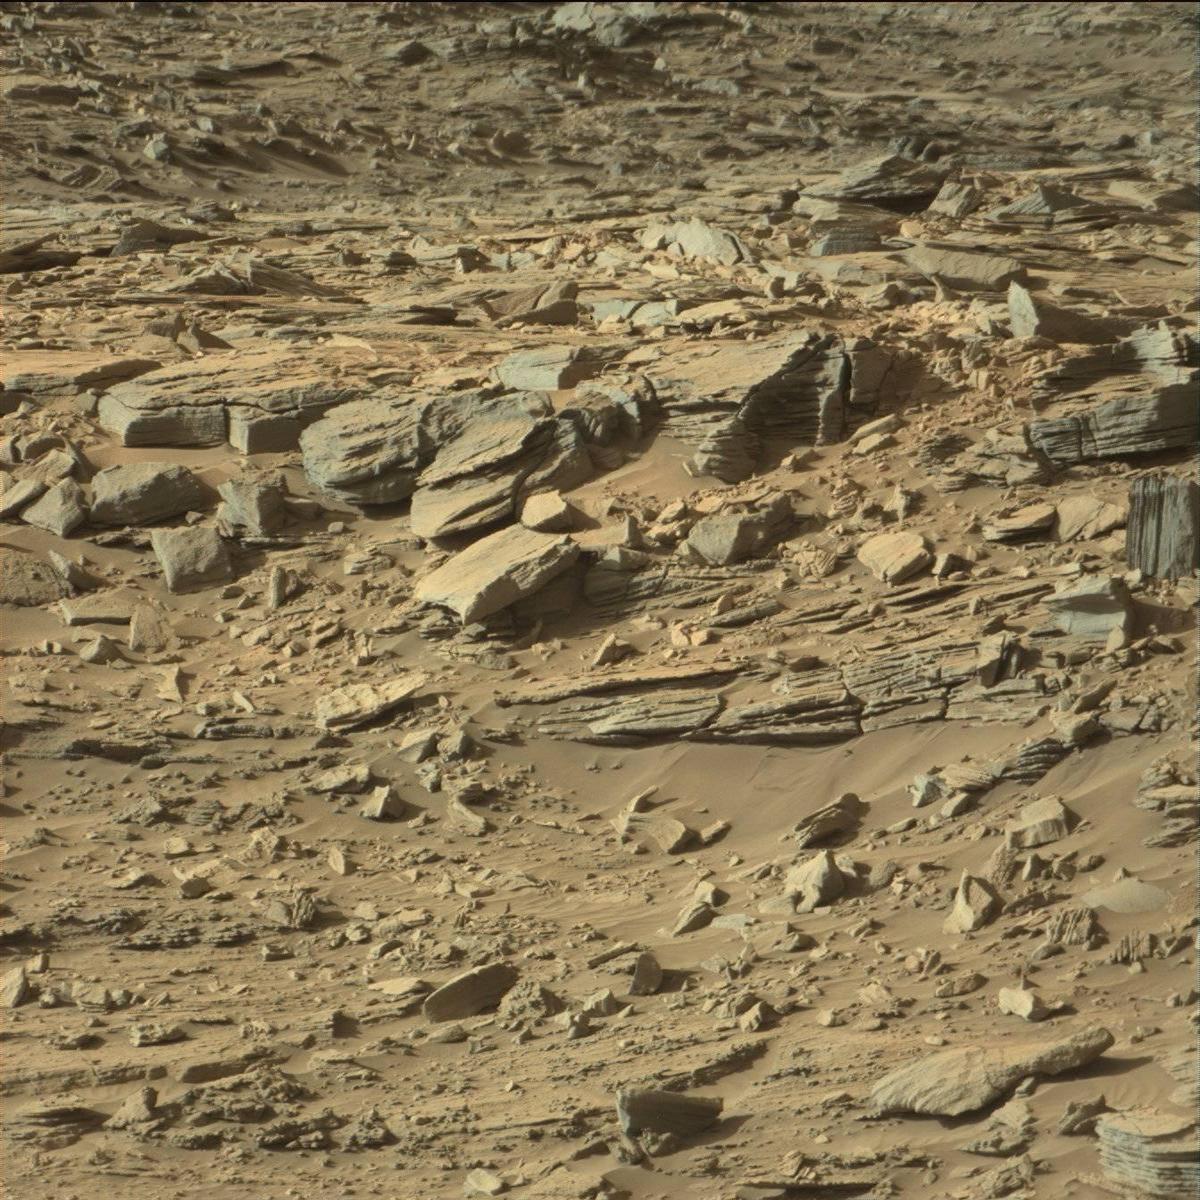
Terrain classes present: Bedrock, Rock, Sand / Soil